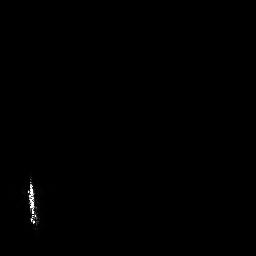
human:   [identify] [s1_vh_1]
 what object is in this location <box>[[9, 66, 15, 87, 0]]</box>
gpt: <ref>1 medium ship at the bottom left</ref>